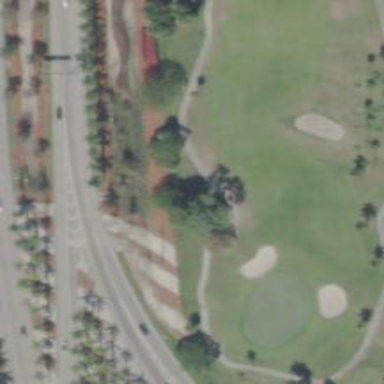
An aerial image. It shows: Golf cartpath that is also road path.